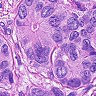
Metastatic tissue present: yes